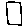
Label: square